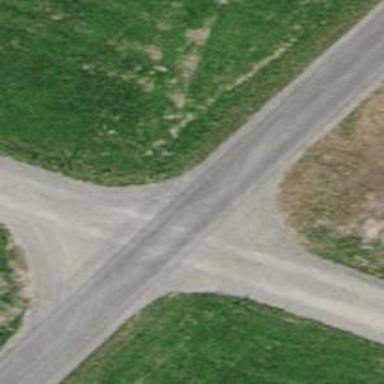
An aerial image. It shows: Unpaved track road with grade3 tracktype.